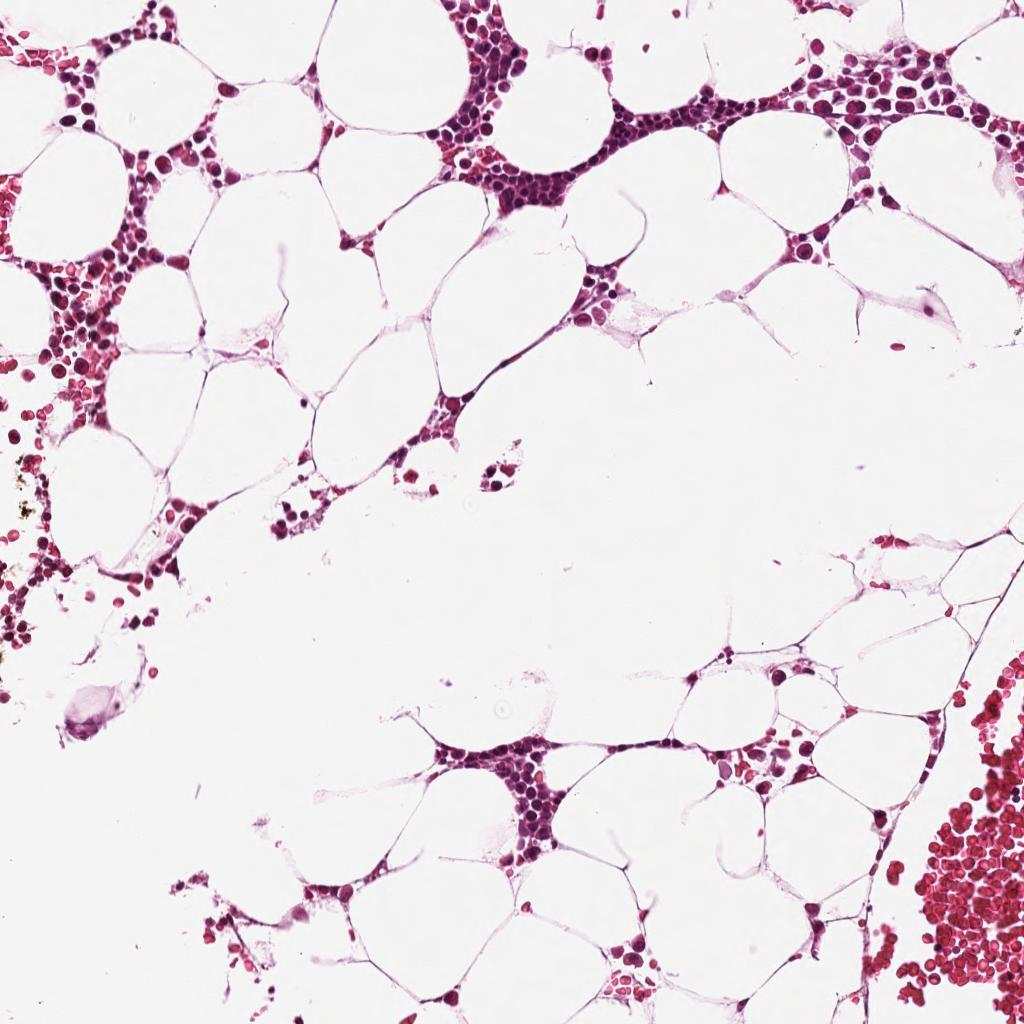
Label: Non-Tumor